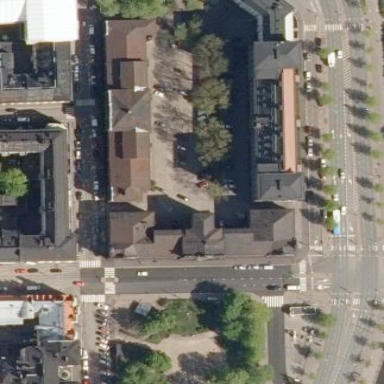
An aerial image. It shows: View of city block.